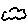
Label: cloud